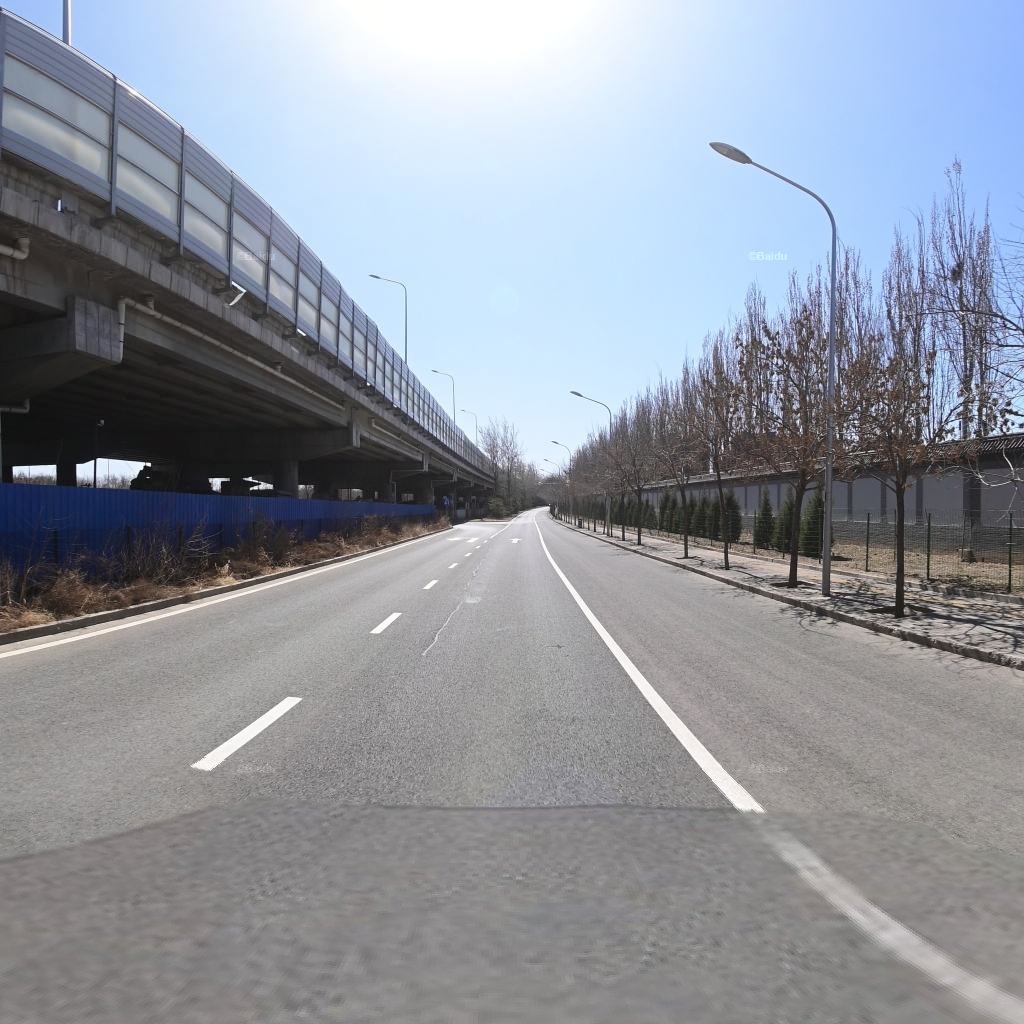
Region: Chaoyang
Road damage annotations: longitudinal patch